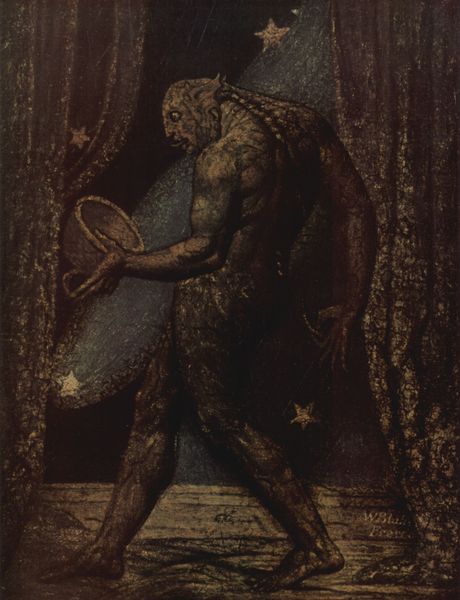
Titel: Das Gespenst eines Flohs
Künstler: William Blake
Standort: London
Institution: Tate Gallery
Schlagwörter: akt, blau, dunkel, fuß, gemälde, hand, haut, himmel, kopf, körper, mann, nackt, schatten, gelb, grün, ocker, braun, fenster, finger, hintergrund, holz, hut, licht, nacht, nase, ohr, profil, raum, rücken, schwarz, symbol, blick, rot, tier, tuch, beige, hochformat, malerei, symbolismus, mütze, arm, arme, augen, böse, falten, halten, mensch, rückgrat, schale, schüssel, stehen, bild, hände, signatur, vorhang, gehen, boden, auge, dunkelheit, figur, gold, kelch, kostüm, stoff, blatt, bühne, pflanze, theater, ohren, schuppen, nachthimmel, beine, fell, schweif, topf, bein, füße, hintern, düster, fußboden, parkett, zuschauer, sammeln, modern, dielen, vorstellung, angst, vorhänge, diele, holzboden, zopf, muskeln, korb, stuck, bretter, hinterkopf, zehen, fallen, gestalt, schauspiel, knochen, gang, gefäß, lichtstrahl, offen, erschrecken, stern, meteorit, rüclen, wirbelsäule, sterne, jugenstil, furcht, panik, strahl, krallen, dämon, grimasse, hölle, muskel, teufel, gruselig, lichtspiel, zunge, fabel, wesen, tonig, schreiten, schreitend, eimer, mystik, personifizierung, unheimlich, fantasie, ungeheuer, drache, monster, groteske, ungehauer, holzbretter, harr, grotteske, einflößen, mutant, komet, sternschnuppe, blake, schritte, braund, kreatur, eklig, william blake, ork, zpof, beind, ekelhaft, metahper, mänlich, sichtschein, sternenvorhang, worbelsäule, rüchgrat, düste, 1940, ngeheuer